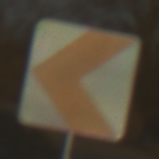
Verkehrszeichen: RichtungstafelnInKurvenKleinRechts
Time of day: SunriseSunset
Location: Outdoor (RoadRail)
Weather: PartlyCloudy
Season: NotSpecified
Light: Natural